【题型】解答题　【知识点】立体几何　【难度】easy
如图，已知点 \(P\) 在圆柱 \(OO_1\) 的底面圆 \(O\) 上，\(\angle AOP = 120^\circ\)，圆 \(O\) 的直径 \(|AB| = 4\)，圆柱的高 \(|OO_1| = 3\).

(1) 求圆柱的表面积与体积;
(2) 求直线 \(A_1P\) 与 \(AB\) 所成的角.
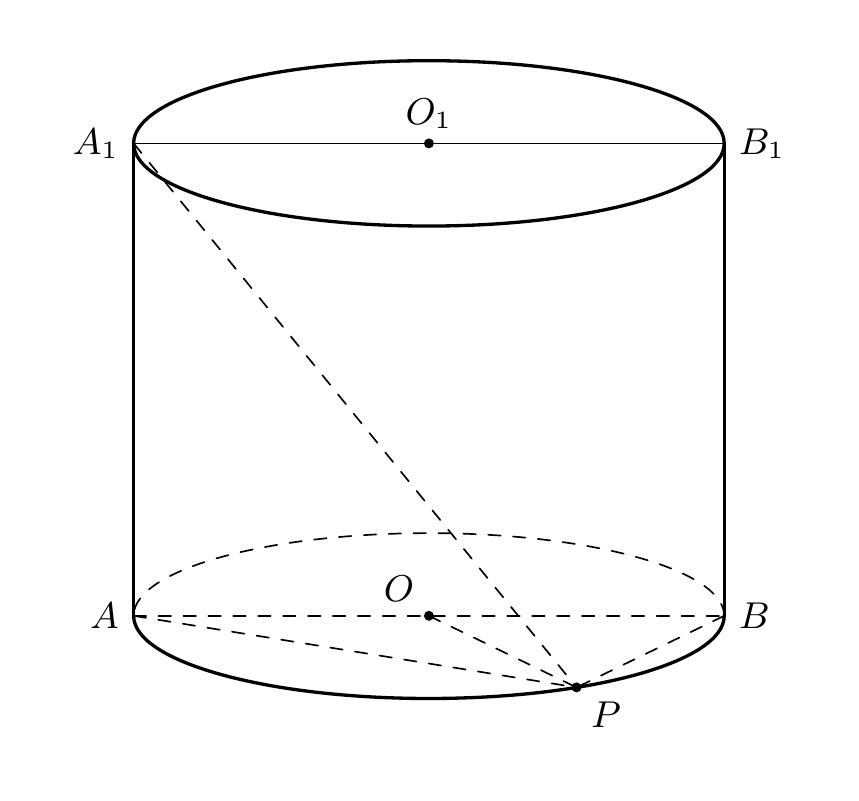
【解答】
【答案】(1) 表面积 \(20\pi\)，体积 \(12\pi\)；
(2) \(\arccos\frac{\sqrt{21}}{7}\).

【知识点】圆柱表面积的有关计算、求异面直线所成的角、柱体体积的有关计算

【分析】(1) 直接根据圆柱的表面积与体积公式计算可得；
(2) 首先求出 \(|AP|,|BP|\)，再根据圆柱的性质可得 \(AB\) 与 \(A_1P\) 所成角即为 \(A_1B_1\) 与 \(A_1P\) 所成角，连接 \(PB_1\)，利用勾股定理求出 \(|PA_1|,|PB_1|\)，再利用余弦定理计算可得.

【详解】(1) 因为 \(AB\) 是圆 \(O\) 的直径，则 \(|OB| = 2\)，
圆柱的表面积
\[
S = 2\pi \times |OB|^2 + \pi \times |AB| \times |AA_1| = 2\pi \times 2^2 + \pi \times 4 \times 3 = 20\pi,
\]
圆柱的体积
\[
V = 3 \times \pi \times 2^2 = 12\pi;
\]

(2) 因为 \(AB \parallel A_1B_1\)，所以 \(AB\) 与 \(A_1P\) 所成角即为 \(A_1B_1\) 与 \(A_1P\) 所成角，
连结 \(PB_1\)，因为 \(AB\) 是圆 \(O\) 的直径，所以 \(AP \perp PB\)，

因为 \(\angle AOP = 120^\circ\)，
所以 \(\angle BAP = 30^\circ\)，\(\angle ABP = 60^\circ\)，又因为 \(|OB| = |OP| = \frac{1}{2}|AB| = 2\)，
所以 \(|BP| = 2\)，\(|AP| = 2\sqrt{3}\)，

则
\[
|PA_1| = \sqrt{|PA|^2 + |AA_1|^2} = \sqrt{21}, \quad |PB_1| = \sqrt{|PB|^2 + |BB_1|^2} = \sqrt{13},
\]
\[
\cos\angle PA_1B_1 = \frac{|PA_1|^2 + |A_1B_1|^2 - |PB_1|^2}{2 \times |PA_1| \times |A_1B_1|} = \frac{\sqrt{21}}{7},
\]
即直线 \(A_1P\) 与 \(AB\) 所成的角为 \(\arccos\frac{\sqrt{21}}{7}\).
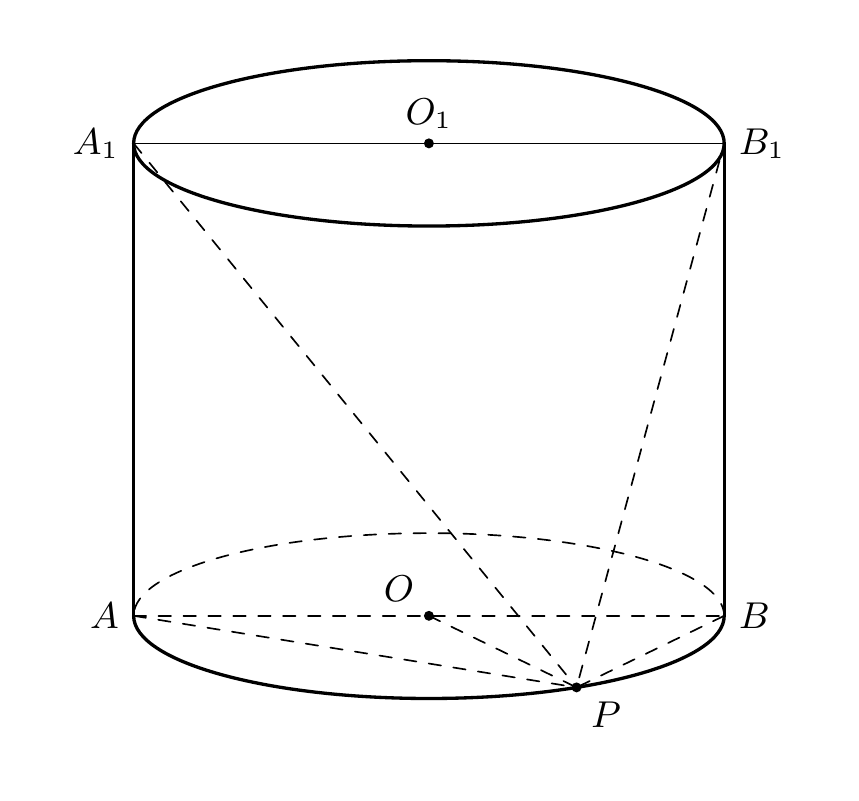